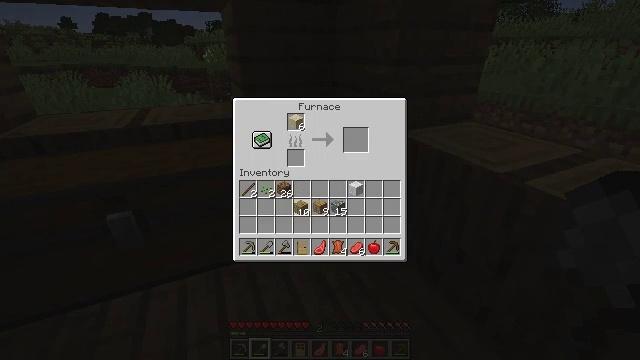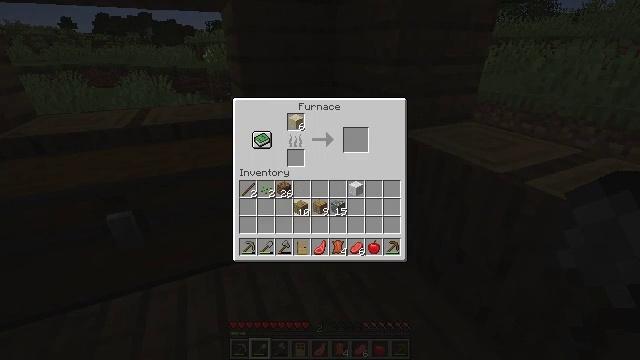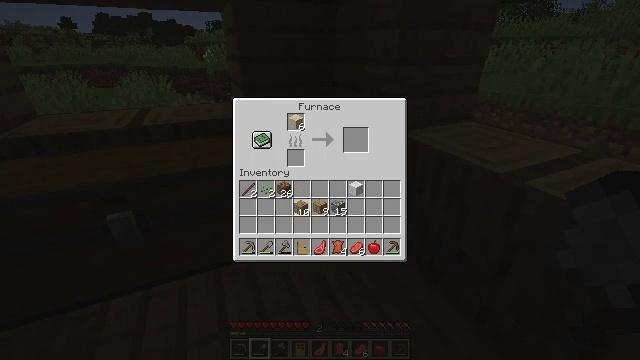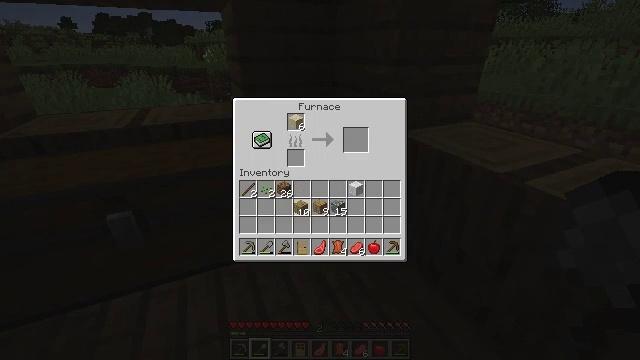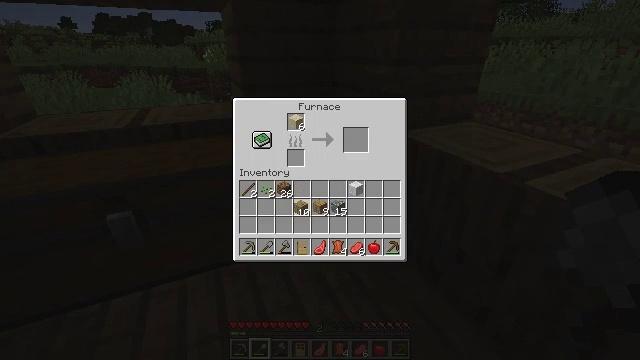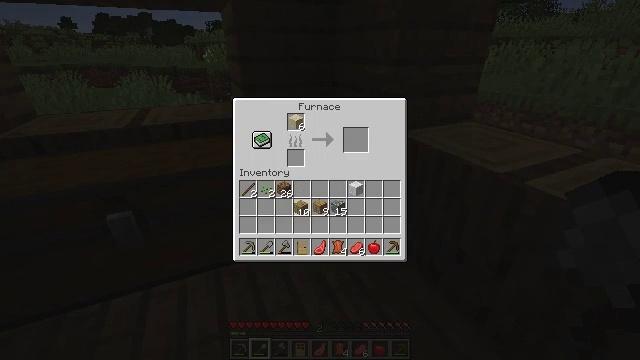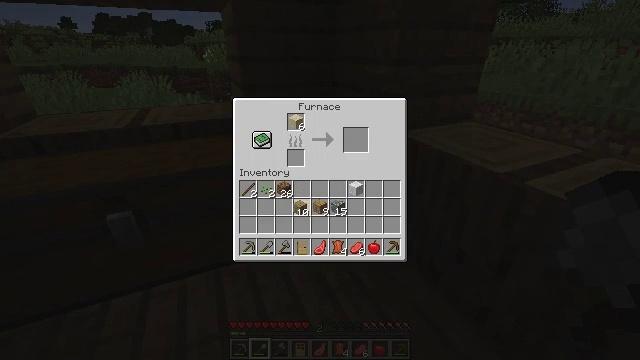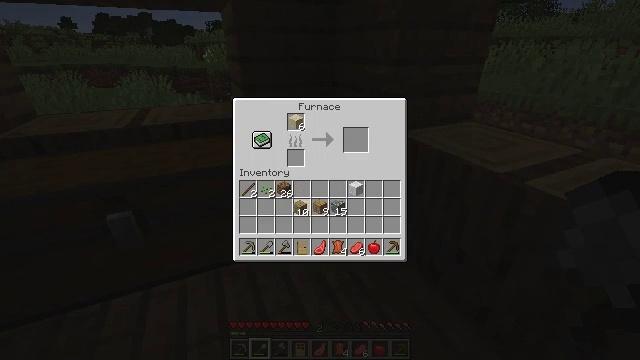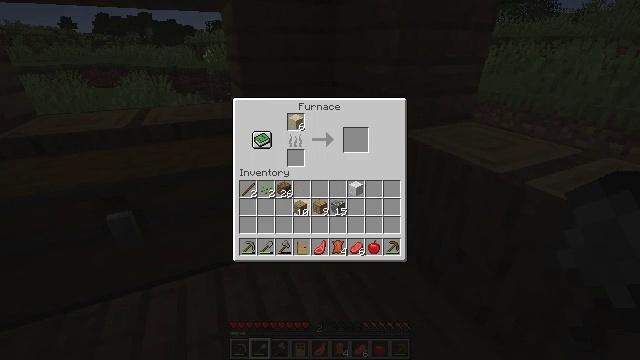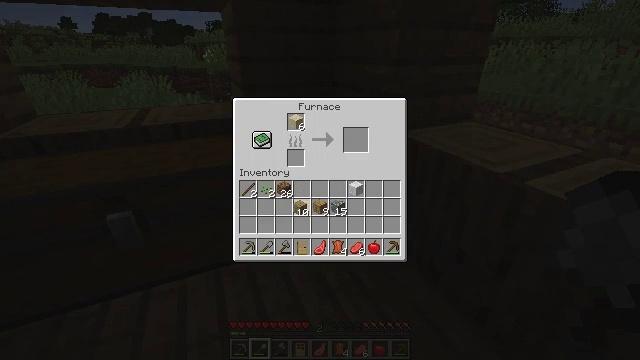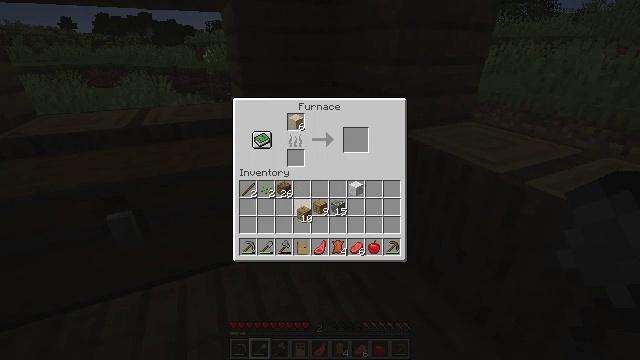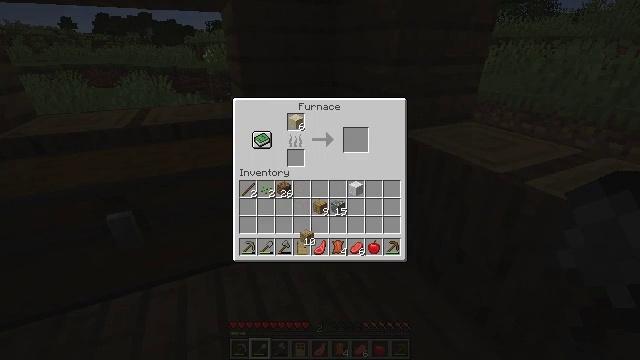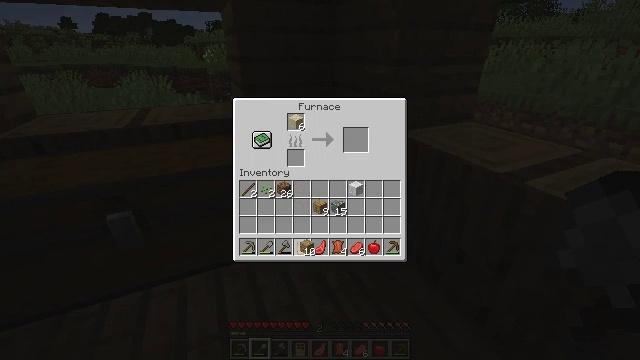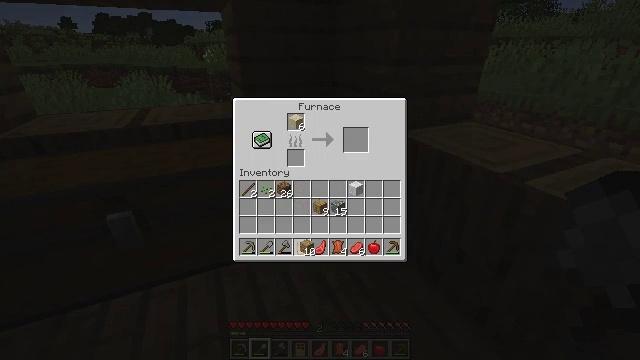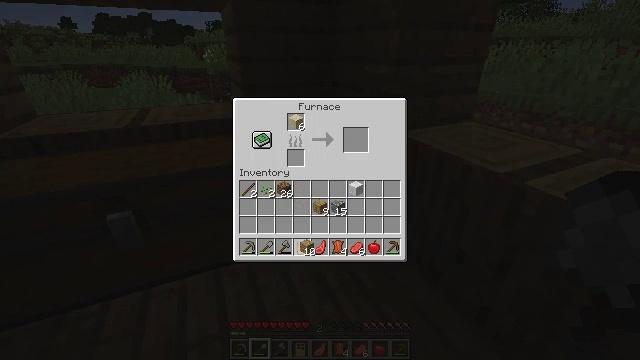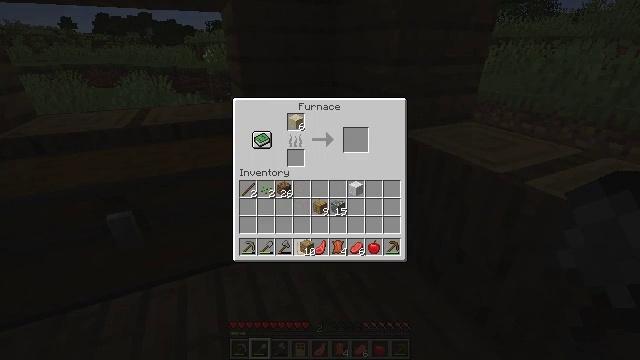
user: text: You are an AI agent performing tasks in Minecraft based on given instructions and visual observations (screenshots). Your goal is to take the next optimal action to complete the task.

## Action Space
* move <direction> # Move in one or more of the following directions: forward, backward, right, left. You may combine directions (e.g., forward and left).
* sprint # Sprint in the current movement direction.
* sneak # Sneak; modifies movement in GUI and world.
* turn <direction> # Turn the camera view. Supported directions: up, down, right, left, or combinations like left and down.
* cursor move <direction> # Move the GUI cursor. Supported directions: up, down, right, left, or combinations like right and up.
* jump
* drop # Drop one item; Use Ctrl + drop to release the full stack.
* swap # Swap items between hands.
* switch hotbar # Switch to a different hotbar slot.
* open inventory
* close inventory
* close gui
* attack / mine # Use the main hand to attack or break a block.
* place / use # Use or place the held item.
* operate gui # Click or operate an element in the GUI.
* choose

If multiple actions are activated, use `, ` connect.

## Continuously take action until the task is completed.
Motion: motion action
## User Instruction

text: craft item air
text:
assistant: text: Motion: no_op
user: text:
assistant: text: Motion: operate gui
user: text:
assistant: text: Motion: operate gui
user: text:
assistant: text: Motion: sneak, operate gui
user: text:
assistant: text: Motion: sneak
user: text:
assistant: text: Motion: sneak
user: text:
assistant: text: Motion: sneak
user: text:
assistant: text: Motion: sneak
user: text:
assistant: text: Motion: sneak
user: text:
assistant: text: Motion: sneak
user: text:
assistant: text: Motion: sneak, cursor move down
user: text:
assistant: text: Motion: sneak, cursor move down
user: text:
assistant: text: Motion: sneak
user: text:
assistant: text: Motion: sneak
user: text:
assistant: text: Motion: sneak
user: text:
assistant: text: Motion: sneak, operate gui
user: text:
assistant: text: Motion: sneak, operate gui
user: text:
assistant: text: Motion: sneak
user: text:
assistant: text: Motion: sneak
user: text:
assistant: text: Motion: sneak
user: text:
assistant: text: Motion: sneak
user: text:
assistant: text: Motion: sneak
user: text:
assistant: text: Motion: sneak
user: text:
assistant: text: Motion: sneak, cursor move up
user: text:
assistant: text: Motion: sneak, cursor move up
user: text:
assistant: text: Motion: sneak
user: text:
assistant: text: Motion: no_op
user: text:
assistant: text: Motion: operate gui
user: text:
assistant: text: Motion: operate gui
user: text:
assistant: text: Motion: operate gui